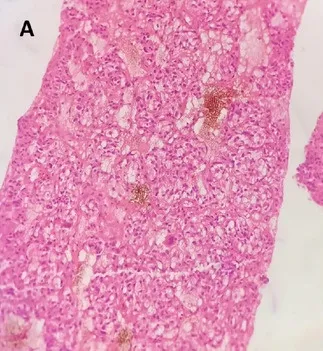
(A) Histopathology demonstrates nests, packets, and sheets of polygonal cells with pleomorphic, hyperchromatic round to ovoid nuclei and intranuclear inclusions 1-2 mitosis per 30 hpf.
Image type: pathology (h&e)